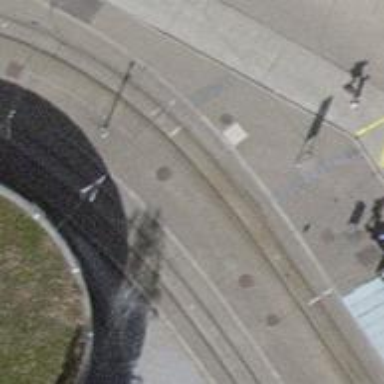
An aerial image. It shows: Tram stop for public transport.